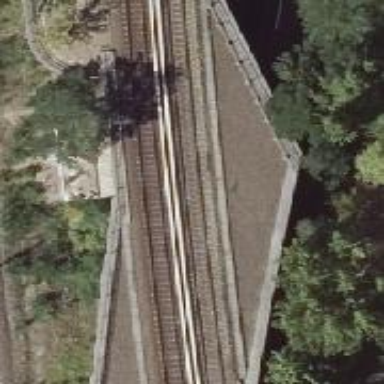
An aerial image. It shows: Railway tunnel with electrified contact lines.